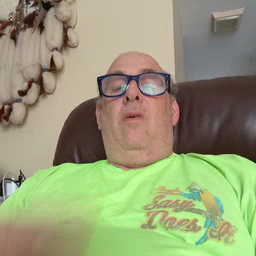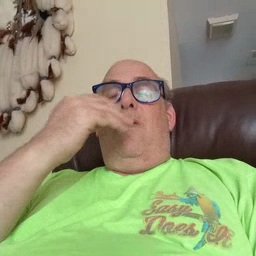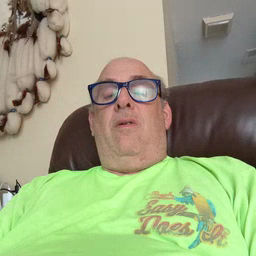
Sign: wolf